Question: I would like this to behave just like the "Send Feedback" behaves when you click on the Menu item in the Google+ Android app.
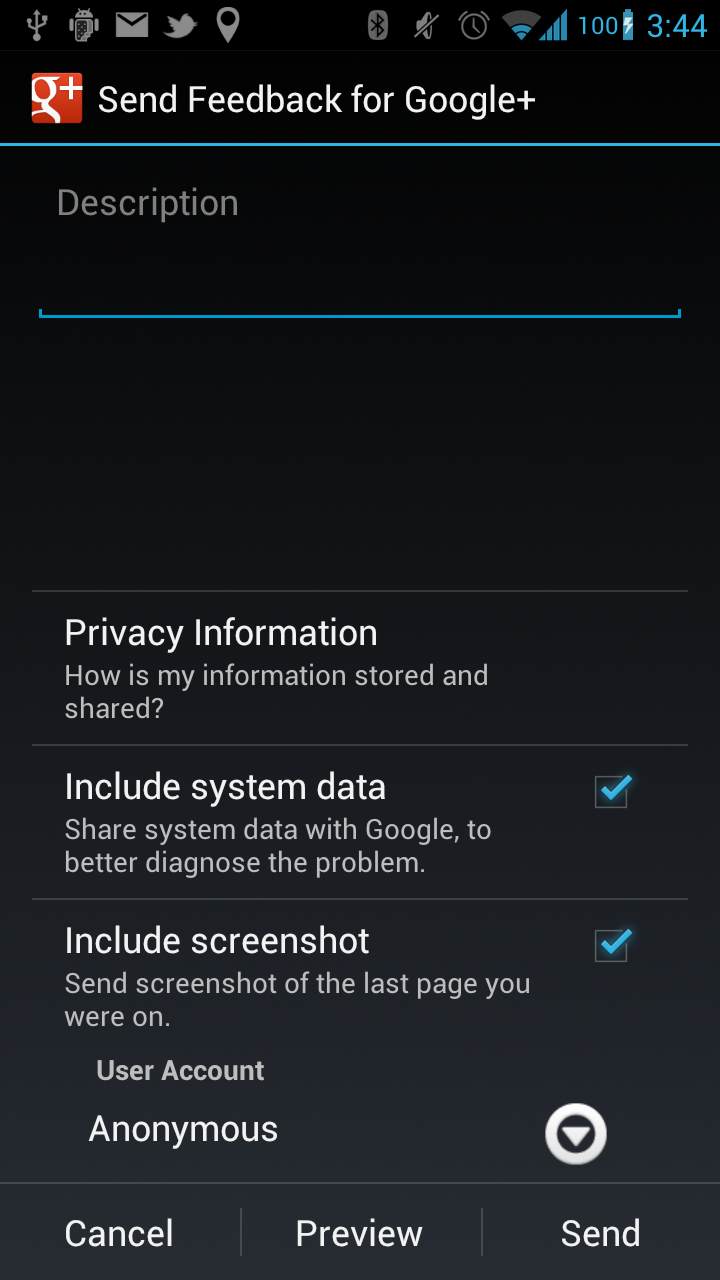
Answer: I'm not exactly sure how this app behaves with the "Send Feedback". Could you explain it to me, so I do not have to download the app?
As I do not know what it looks like, I am just going to take a guess and supply you with one way of letting the user send feedback:
'''
@Override
public boolean onCreateOptionsMenu(Menu menu){
super.onCreateOptionsMenu(menu);
MenuInflater hardwaremenu = getMenuInflater();
hardwaremenu.inflate(R.menu.main_menu, menu);
return true;
}
@Override
public boolean onOptionsItemSelected(MenuItem item){
switch (item.getItemId()){
case R.id.sendEmail:
Intent Email = new Intent(Intent.ACTION_SEND);
Email.setType("text/email");
Email.putExtra(Intent.EXTRA_EMAIL, new String[] { "admin@hotmail.com" });
Email.putExtra(Intent.EXTRA_SUBJECT, "Feedback");
Email.putExtra(Intent.EXTRA_TEXT, "Dear ...," + "");
startActivity(Intent.createChooser(Email, "Send Feedback:"));
return true;
}
}
'''
Either incorporate this into your existing menu or simply add this onto the bottom of the Activity that you would like to display the menu.
I hope this helps!